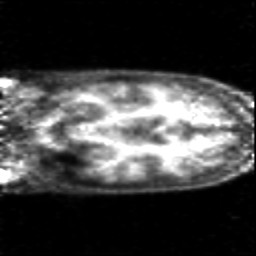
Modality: PET
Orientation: coronal
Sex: female
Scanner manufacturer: siemens